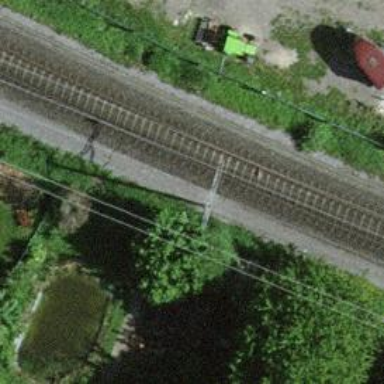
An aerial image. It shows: Railway track with contact lines for electrification.